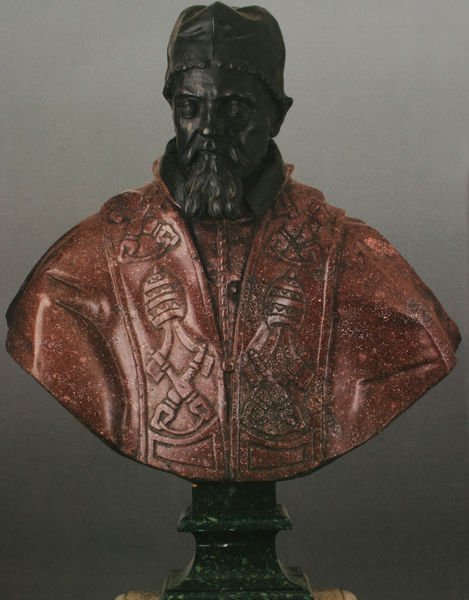
Titel: Porträt Papst Urban VIII Barberini
Künstler: Gianlorenzo Bernini
Standort: Rom
Institution: Privatsammlung
Schlagwörter: kopf, körper, mann, umhang, grün, braun, hut, marmor, mund, nase, ohr, profil, schwarz, stirn, zeichen, blick, rot, haube, muster, ornament, alt, bart, hemd, kappe, mütze, augen, barock, falten, gesicht, kragen, sockel, stein, vollbart, bildnis, portrait, porträt, auge, figur, geistlicher, gewand, gold, mantel, saum, augenbrauen, kinn, locken, ohren, renaissance, schulter, schultern, rund, skulptur, statue, relief, alter mann, farbe, bischof, papst, ernst, büste, verzierung, bronze, faltenwurf, plastik, plinthe, knöpfe, revers, foto, kreuz, religion, kardinal, rom, photo, halbrund, wappen, pastor, priester, mitra, tiara, schlüssel, bänder, guss, ornat, symbole, mamor, plinte, verziehrung, medici, christ, julius, mantilla, bernini, bischofsmütze, pallium, ohen, porphyr, porträtbüste, matilla, halbrung, büstemann, augen gesicht, mozzette, pabsthaube